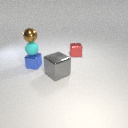
small brown metal sphere above small blue metal cube